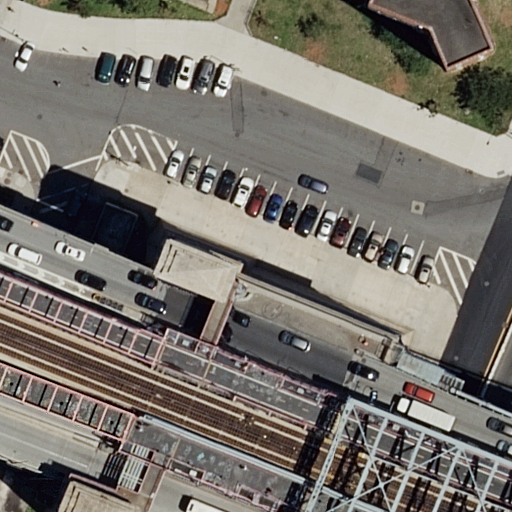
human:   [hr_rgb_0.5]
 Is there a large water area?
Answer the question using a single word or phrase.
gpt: no

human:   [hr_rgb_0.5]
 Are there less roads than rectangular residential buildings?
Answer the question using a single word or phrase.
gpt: no

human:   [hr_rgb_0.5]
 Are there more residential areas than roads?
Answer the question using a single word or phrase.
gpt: no

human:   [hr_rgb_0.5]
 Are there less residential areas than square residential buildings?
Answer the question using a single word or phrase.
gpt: no

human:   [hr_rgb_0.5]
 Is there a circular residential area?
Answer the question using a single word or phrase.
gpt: no

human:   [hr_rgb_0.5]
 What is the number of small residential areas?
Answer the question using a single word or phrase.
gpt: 1

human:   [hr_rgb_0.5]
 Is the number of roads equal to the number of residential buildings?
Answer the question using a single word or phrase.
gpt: no

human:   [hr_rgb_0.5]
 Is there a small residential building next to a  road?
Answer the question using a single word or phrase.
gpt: no

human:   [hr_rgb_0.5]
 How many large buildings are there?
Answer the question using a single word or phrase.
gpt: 0

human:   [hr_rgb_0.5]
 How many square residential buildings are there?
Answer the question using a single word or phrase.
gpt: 0

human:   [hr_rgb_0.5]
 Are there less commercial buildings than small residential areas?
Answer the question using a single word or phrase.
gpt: yes

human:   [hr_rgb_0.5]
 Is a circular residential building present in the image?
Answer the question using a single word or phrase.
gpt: no

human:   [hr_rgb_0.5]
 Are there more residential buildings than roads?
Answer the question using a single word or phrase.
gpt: no

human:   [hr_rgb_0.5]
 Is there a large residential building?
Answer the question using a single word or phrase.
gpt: no

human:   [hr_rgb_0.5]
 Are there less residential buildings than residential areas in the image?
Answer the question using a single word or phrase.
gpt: no

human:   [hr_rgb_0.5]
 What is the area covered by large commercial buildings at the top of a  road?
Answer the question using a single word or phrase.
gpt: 0m2

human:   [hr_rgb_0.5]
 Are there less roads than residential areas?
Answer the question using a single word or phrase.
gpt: no

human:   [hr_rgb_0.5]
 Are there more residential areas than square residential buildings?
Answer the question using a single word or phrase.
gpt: yes

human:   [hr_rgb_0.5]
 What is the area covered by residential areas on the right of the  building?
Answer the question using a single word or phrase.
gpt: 0m2

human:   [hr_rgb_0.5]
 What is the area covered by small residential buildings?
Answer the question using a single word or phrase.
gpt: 0m2

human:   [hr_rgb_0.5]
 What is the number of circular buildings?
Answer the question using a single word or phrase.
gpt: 0

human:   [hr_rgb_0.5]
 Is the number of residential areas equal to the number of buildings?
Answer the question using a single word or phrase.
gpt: yes

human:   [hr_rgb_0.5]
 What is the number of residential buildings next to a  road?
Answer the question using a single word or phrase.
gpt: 1

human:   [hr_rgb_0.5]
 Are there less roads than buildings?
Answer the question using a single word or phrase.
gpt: no

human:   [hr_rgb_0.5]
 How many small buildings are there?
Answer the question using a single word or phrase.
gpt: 0

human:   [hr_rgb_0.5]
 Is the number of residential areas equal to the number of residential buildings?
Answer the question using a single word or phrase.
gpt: yes

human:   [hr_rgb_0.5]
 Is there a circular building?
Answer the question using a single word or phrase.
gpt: no

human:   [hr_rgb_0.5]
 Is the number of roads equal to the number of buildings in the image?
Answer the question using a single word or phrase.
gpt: no

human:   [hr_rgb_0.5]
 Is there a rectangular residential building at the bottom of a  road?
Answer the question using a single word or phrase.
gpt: no

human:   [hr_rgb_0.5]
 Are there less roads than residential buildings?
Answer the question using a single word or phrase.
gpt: no

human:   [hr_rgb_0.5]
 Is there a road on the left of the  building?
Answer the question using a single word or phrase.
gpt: yes

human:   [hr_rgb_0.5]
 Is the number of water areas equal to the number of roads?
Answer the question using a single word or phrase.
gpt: no

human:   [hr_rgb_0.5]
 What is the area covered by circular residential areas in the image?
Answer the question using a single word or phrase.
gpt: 0m2

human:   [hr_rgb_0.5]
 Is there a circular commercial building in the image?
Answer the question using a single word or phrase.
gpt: no

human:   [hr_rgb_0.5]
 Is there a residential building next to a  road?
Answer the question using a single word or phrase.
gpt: yes

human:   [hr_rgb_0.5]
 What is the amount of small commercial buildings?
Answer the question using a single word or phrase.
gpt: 0